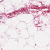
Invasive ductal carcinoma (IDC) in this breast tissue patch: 0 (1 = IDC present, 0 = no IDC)